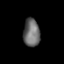
Tissue: prostate
Cell type: Myeloid cells
Senescence score: 0.7141
Nuclear area (px): 454
Mean DAPI intensity: 105.729